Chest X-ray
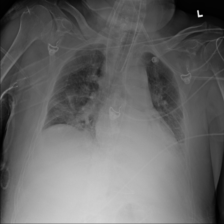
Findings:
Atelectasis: negative
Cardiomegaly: negative
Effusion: negative
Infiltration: positive
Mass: negative
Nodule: negative
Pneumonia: negative
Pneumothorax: negative
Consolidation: positive
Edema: negative
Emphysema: negative
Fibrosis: negative
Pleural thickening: negative
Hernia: negative